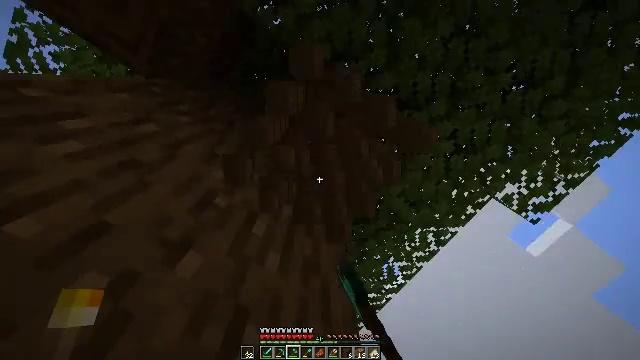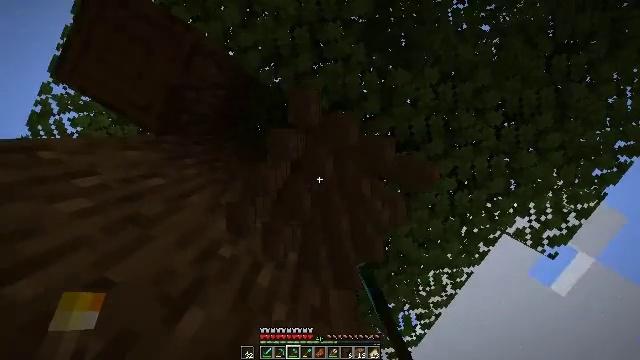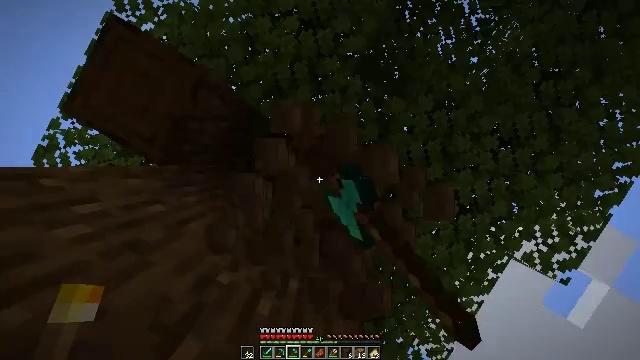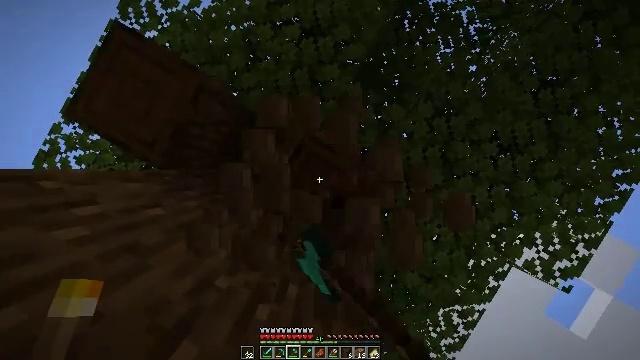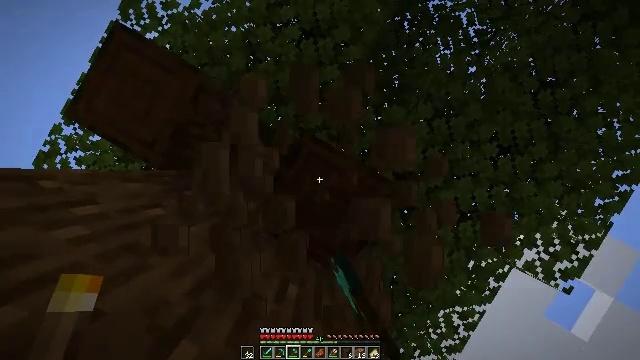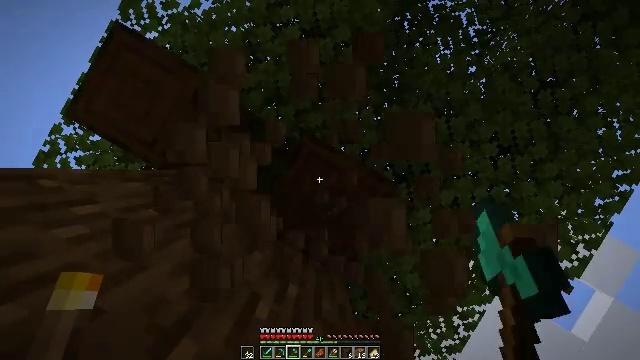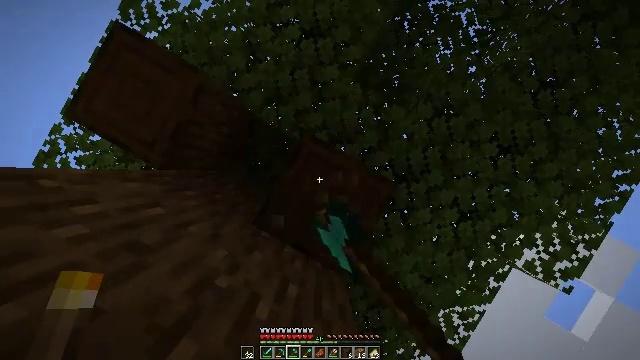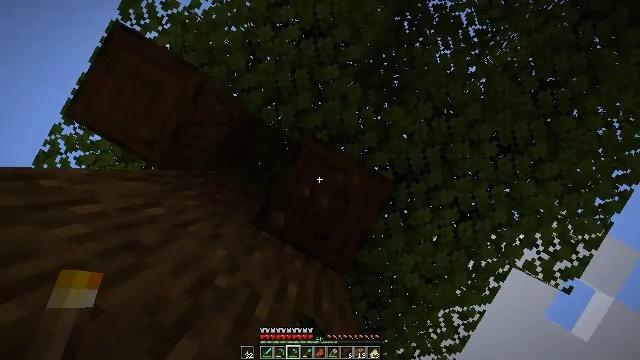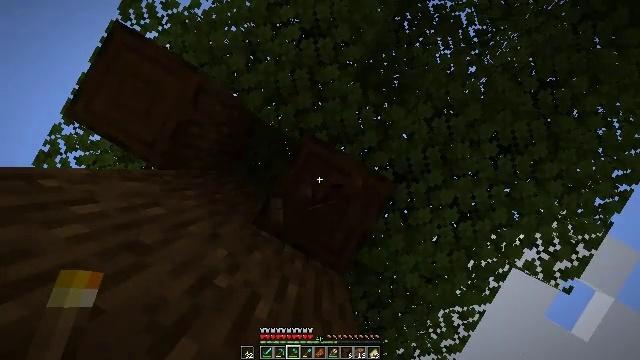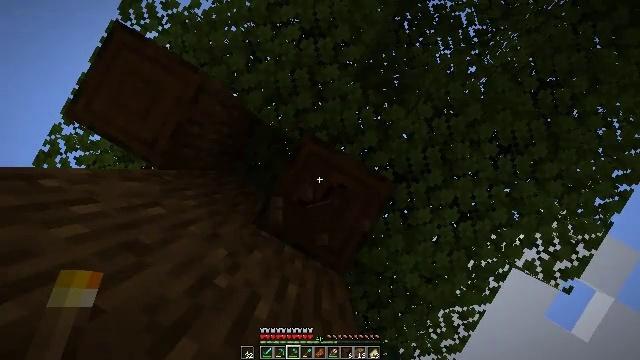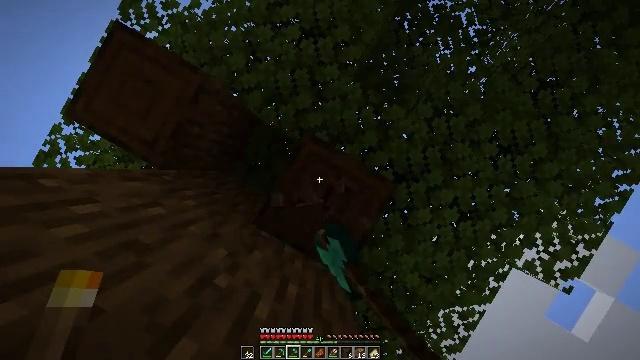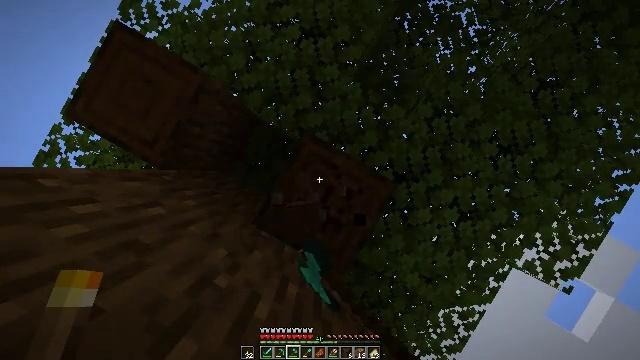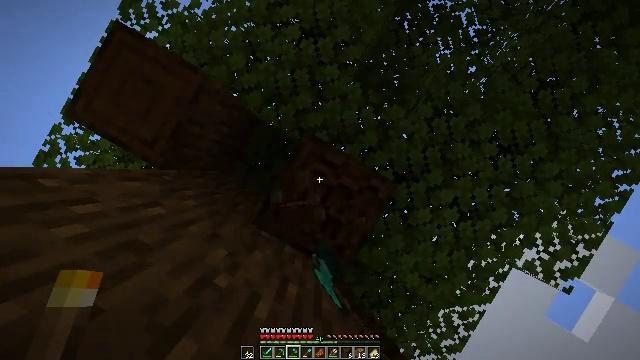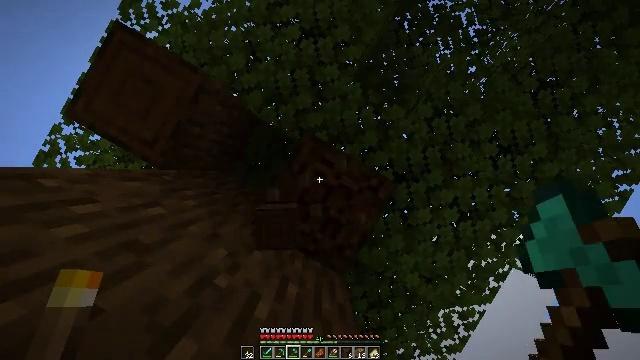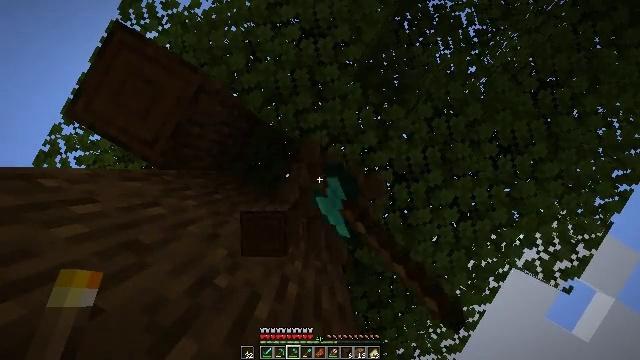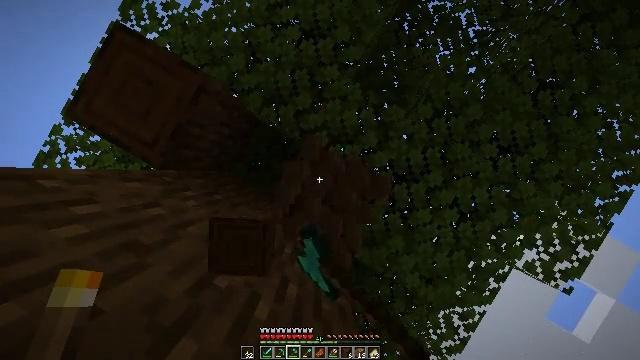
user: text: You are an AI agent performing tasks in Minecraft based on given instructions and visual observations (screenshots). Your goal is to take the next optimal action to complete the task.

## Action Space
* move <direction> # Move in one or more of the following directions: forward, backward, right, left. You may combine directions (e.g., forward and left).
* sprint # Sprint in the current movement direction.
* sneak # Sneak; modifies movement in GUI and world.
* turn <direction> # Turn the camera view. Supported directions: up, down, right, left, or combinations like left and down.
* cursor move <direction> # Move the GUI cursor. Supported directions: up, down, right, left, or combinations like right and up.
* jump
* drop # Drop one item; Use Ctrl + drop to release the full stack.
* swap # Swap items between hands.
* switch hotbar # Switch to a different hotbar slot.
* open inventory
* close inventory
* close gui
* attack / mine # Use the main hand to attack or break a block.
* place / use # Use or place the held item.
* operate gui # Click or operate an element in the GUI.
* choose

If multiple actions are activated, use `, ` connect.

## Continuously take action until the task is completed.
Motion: motion action
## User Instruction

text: Break the dark oak log in the forest.
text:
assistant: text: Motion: turn left and up, attack / mine
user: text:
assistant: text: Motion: turn left and up, attack / mine
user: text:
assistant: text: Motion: turn up, attack / mine
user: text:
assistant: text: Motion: attack / mine
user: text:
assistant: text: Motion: attack / mine
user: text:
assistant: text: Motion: attack / mine
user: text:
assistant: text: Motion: attack / mine
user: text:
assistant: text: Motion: attack / mine
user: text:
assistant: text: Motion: attack / mine
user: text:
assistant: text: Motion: attack / mine
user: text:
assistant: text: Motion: attack / mine
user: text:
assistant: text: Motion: attack / mine
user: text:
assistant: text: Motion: attack / mine
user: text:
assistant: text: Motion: attack / mine
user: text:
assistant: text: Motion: attack / mine
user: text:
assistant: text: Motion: attack / mine
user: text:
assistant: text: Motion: attack / mine
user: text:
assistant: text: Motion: attack / mine
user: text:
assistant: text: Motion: attack / mine
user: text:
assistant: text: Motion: attack / mine
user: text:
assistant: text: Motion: attack / mine
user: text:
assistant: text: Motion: attack / mine
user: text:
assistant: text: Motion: attack / mine
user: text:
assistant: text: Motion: attack / mine
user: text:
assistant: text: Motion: attack / mine
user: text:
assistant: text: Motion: attack / mine
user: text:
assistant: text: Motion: attack / mine
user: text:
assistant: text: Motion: attack / mine
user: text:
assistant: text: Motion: attack / mine
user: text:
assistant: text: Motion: attack / mine